Field crop: maize
Growth stage: 2
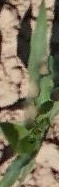
Species: maize